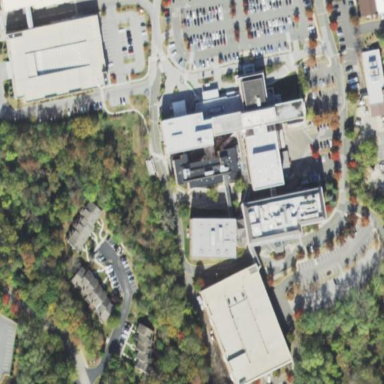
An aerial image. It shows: Hospital providing healthcare services.